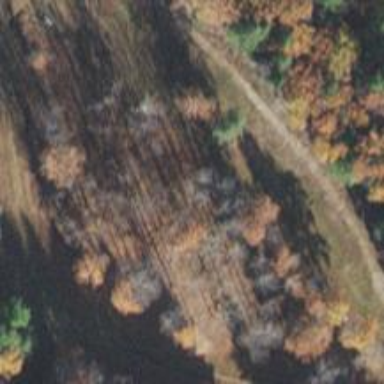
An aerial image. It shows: Advanced downhill skiing trail through needle-leaved woodland.